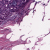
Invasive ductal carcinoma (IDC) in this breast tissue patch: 1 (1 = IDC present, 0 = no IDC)